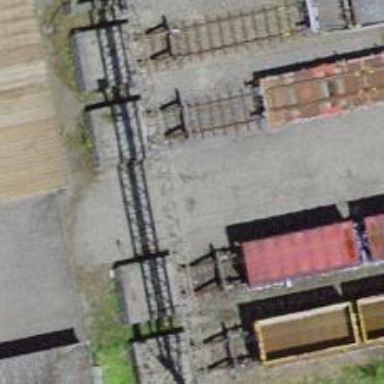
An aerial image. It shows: Railway buffer stop.